Question: I'm getting different hash values for database-retrieved string and same value submitted through html form.
What am I doing wrong?
database:
'''
SET NAMES utf8;
SET foreign_key_checks = 0;
SET time_zone = '+05:30';
SET sql_mode = 'NO_AUTO_VALUE_ON_ZERO';
DROP TABLE IF EXISTS 'fcb_task';
CREATE TABLE 'fcb_task' (
'id' int(11) NOT NULL AUTO_INCREMENT,
'state' enum('unlocked','locked') CHARACTER SET latin1 NOT NULL,
'task_specific_notes' text CHARACTER SET latin1,
PRIMARY KEY ('id')
) ENGINE=InnoDB DEFAULT CHARSET=ascii;
INSERT INTO 'fcb_task' ('id', 'state', 'task_specific_notes') VALUES
(529, 'unlocked', 'INCLUDED USERS:ONE USER PER LINE:
<PHONE>: Sudhamayi Gill
<PHONE>: Ananga Gupta
----------------------------------------------------------------
DESCRIPTION:
elit ac molestie praesent convallis etiam metus in, augue sapien praesent pulvinar imperdiet class. sed fringilla eget pellentesque ullamcorper tincidunt congue dolor aliquet nulla, rutrum varius tortor dapibus mi gravida a sociosqu, cras ut sed curabitur sodales nibh feugiat sit. ipsum felis nam neque ultricies nibh libero luctus magna, mi arcu hendrerit purus consectetur duis etiam. molestie feugiat hac per semper sapien nisi etiam mollis, est sagittis auctor aliquet curae per pellentesque. luctus dolor magna eros dapibus facilisis massa cras molestie pulvinar, consequat suscipit rhoncus quisque lorem nulla diam odio ac nulla, tristique fermentum ut tempor faucibus fringilla eleifend scelerisque.
erat sodales litora laoreet cursus mattis turpis duis metus ut iaculis, ipsum habitant fusce dui morbi in elit dictumst nisi tellus iaculis, praesent auctor senectus habitant pulvinar augue etiam augue ut. ad accumsan nunc etiam platea tempor at, enim aenean ultrices eleifend litora ad donec, gravida eleifend quis fames non. ut massa feugiat elementum ipsum rhoncus eleifend elit nibh etiam, semper dictumst adipiscing pulvinar nunc torquent eleifend donec. porttitor in et mauris dui ullamcorper at et tellus at, praesent neque turpis nisl arcu elit etiam ut consectetur, platea mauris gravida ante posuere sed accumsan mauris.
nostra dapibus leo facilisis, iaculis.
ut congue taciti suspendisse praesent auctor mauris massa vulputate, euismod nam tempus massa donec ornare dui nisi eleifend, augue suspendisse pharetra lectus conubia potenti lorem. in ad consequat consectetur integer odio hac, ipsum lobortis fames dolor aenean urna dictumst, vitae porta rhoncus netus hendrerit. accumsan vestibulum accumsan potenti convallis ullamcorper diam molestie, aliquam amet placerat neque faucibus magna sociosqu, praesent turpis odio praesent bibendum semper. lacinia mauris tellus dolor turpis cursus cubilia condimentum, aliquet neque lacus habitasse ultricies eget, dictum inceptos tincidunt consectetur nisi egestas. imperdiet nisl congue etiam accumsan felis, aliquet ornare fringilla curae rutrum, pellentesque risus maecenas eget. ');][1]
'''
weirdsha1.php
'''
<?php
$conn = mysqli_connect('localhost','root','toor','problem') or die("Connection Failed");
$result = mysqli_query($conn,"SELECT 'task_specific_notes' FROM 'fcb_task' LIMIT 1") or die("query failed");
$task_specific_notes = null;
while($row = mysqli_fetch_assoc($result)){
$task_specific_notes = $row['task_specific_notes'];
}
$post_SHA256 = 'Not calculated';
if($_SERVER['REQUEST_METHOD']=='POST'){
$post_SHA256 = hash('sha256',$_POST['task_specific_notes']);
}
?>
<!DOCTYPE html>
<html>
<body>
<form method="post">
<textarea readonly="readonly" name="task_specific_notes" rows="15" cols="80"><?php echo $task_specific_notes;?></textarea>
<br>
<input type="submit">
</form>
<p>sha256 of database value: <?php echo hash('sha256',$task_specific_notes); ?></p>
<p>sha256 of string submitted :<?php if(isset($post_SHA256)) echo $post_SHA256; ?></p>
</body>
</html>
'''
I think character encoding is involved, but can't figure the exact problem.

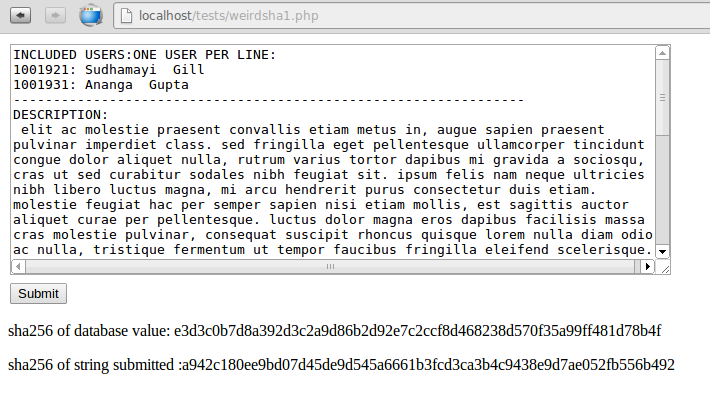
Answer: Take a look at the byte stream of the strings via
'''
foo($_POST['task_specific_notes']);
foo($task_specific_notes);
function foo($s) {
echo '<pre>';
for($i=0;$i<strlen($s); $i++) {
printf('%02X ', ord($s[$i]));
}
echo '</pre>';
}
'''
The connection to the MySQL server has an encoding "attached" to it as well.
So if for example the input from the browser is utf-8 encoded but the MySQL connection uses latin-1 you can easily get differently encoded strings.
see also:
- <URL>